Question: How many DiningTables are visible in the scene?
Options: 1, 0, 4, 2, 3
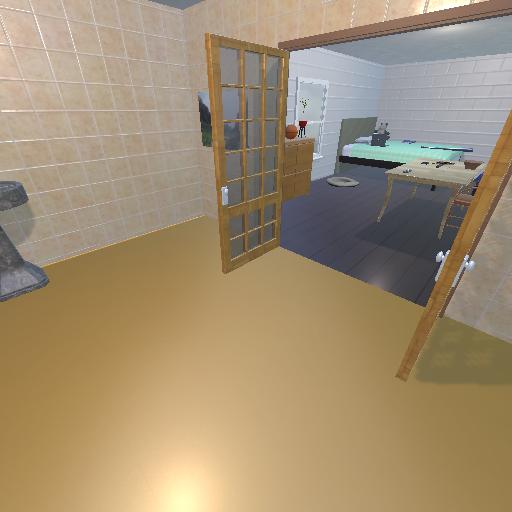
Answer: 1